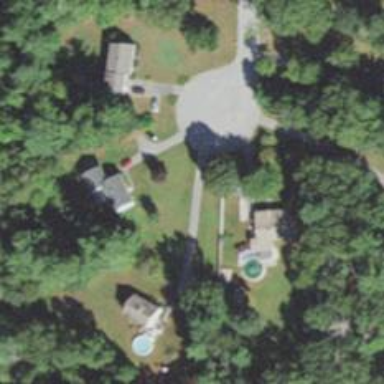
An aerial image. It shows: Residential driveway.